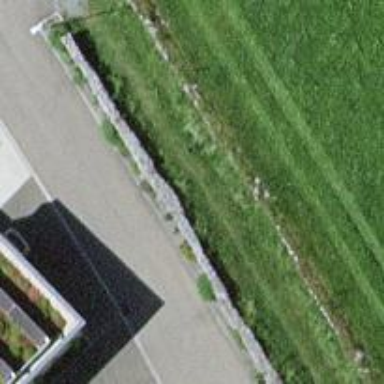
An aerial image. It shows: Wall made of dry stone.